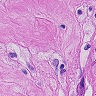
Metastatic tissue present: yes